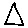
Label: triangle